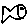
Label: fish